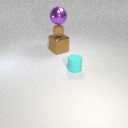
small cyan rubber cylinder in front of large brown metal cube